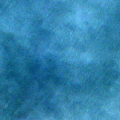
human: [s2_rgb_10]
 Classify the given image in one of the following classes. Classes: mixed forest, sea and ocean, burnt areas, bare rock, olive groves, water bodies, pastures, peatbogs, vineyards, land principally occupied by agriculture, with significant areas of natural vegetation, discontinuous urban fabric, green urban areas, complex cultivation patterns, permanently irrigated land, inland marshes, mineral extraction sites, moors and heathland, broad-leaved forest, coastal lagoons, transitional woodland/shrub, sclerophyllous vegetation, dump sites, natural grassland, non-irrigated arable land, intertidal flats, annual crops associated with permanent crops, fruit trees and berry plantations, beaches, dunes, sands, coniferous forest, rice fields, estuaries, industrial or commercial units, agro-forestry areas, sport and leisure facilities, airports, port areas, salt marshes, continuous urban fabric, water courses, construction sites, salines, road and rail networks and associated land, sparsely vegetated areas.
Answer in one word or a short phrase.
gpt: sea and ocean